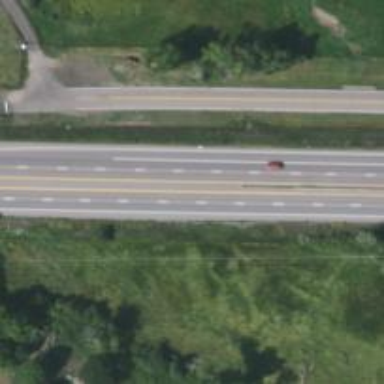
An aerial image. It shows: Asphalt road of trunk classification with top-grade track surface.